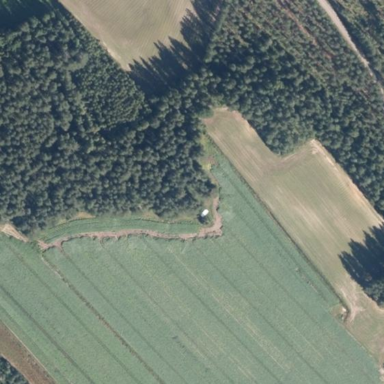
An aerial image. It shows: Forest area predominantly covered with needle-leaved trees.